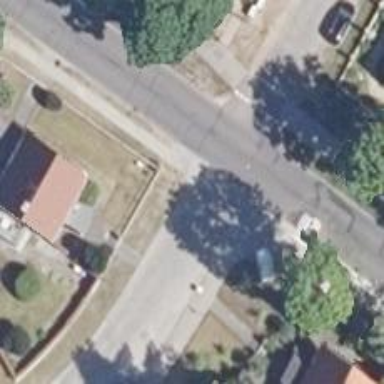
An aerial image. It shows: Residential road with asphalt surface and sidewalk on the left side.